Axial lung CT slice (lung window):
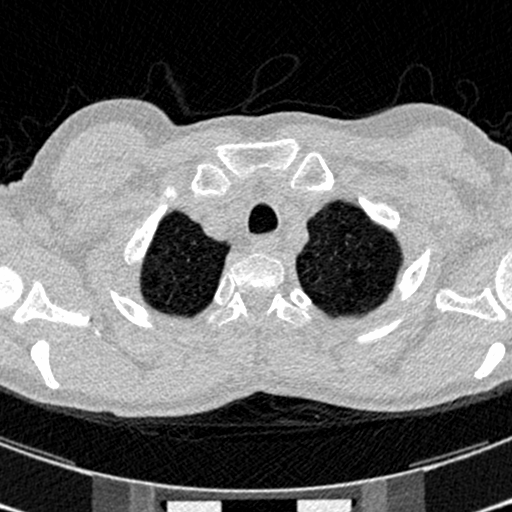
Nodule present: no